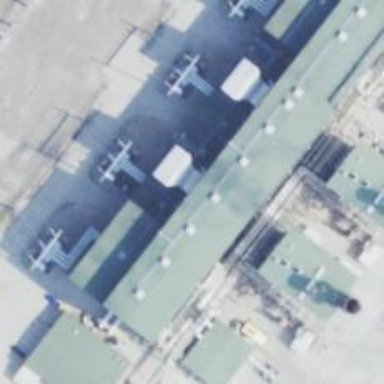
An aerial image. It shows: Gas turbine power generator.